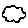
Label: cloud